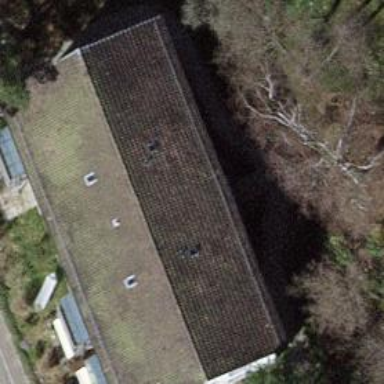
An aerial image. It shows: Gabled building.